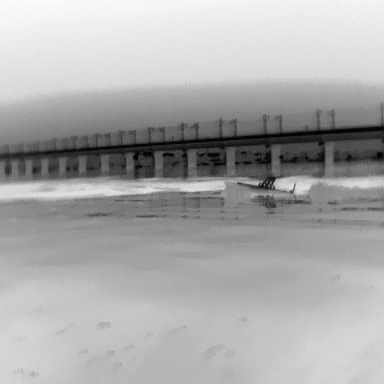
There is a canoe in the infrared image.